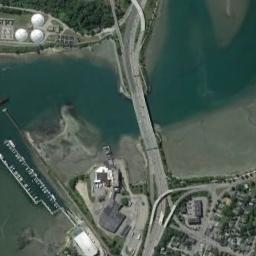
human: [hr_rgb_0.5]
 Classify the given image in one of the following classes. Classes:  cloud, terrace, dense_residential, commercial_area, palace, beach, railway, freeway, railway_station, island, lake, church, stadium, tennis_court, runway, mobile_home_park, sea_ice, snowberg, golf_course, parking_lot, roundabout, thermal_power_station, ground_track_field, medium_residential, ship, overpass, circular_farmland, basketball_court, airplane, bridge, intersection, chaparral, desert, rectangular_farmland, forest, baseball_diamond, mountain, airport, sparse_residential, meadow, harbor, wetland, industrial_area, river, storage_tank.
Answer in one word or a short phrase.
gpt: bridge